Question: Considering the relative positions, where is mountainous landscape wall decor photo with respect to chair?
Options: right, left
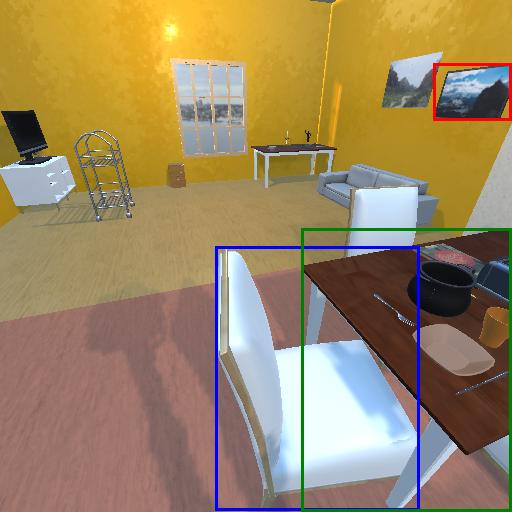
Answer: right